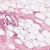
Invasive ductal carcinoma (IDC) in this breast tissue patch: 0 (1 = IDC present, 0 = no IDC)